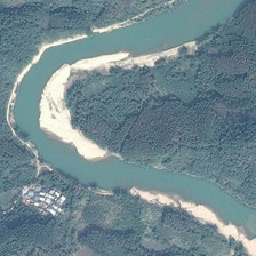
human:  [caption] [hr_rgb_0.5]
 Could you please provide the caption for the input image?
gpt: There is a V-shaped River in the forest, and there is a building on the bank.

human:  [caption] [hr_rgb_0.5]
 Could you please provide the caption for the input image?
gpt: A U-shaped river is between two forests.

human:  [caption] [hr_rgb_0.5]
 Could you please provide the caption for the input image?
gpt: several houses are located in the forest nearby this curved green river .

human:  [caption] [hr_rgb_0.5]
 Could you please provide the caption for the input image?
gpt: There is a V-shaped River in the forest.

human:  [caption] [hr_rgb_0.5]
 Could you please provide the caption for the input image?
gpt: There is a U-shaped River between the two forests.